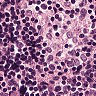
Metastatic tissue present: no